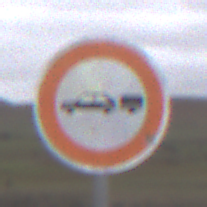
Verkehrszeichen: VerbotPersonenkraftwagenMitAnhaenger
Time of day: Midday
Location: Outdoor (Nature)
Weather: Overcast
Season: NotSpecified
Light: Natural